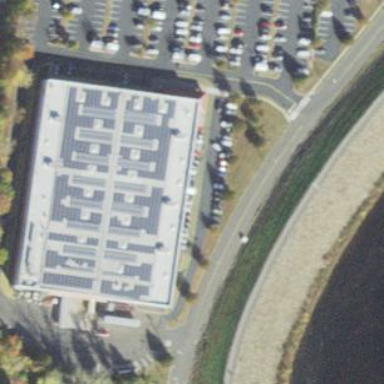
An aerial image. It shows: Wholesale shop within building.